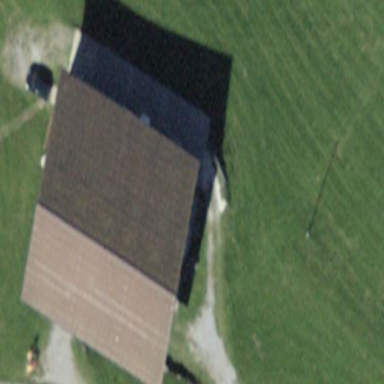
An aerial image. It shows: Rural barn.